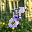
Label: 8